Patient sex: F
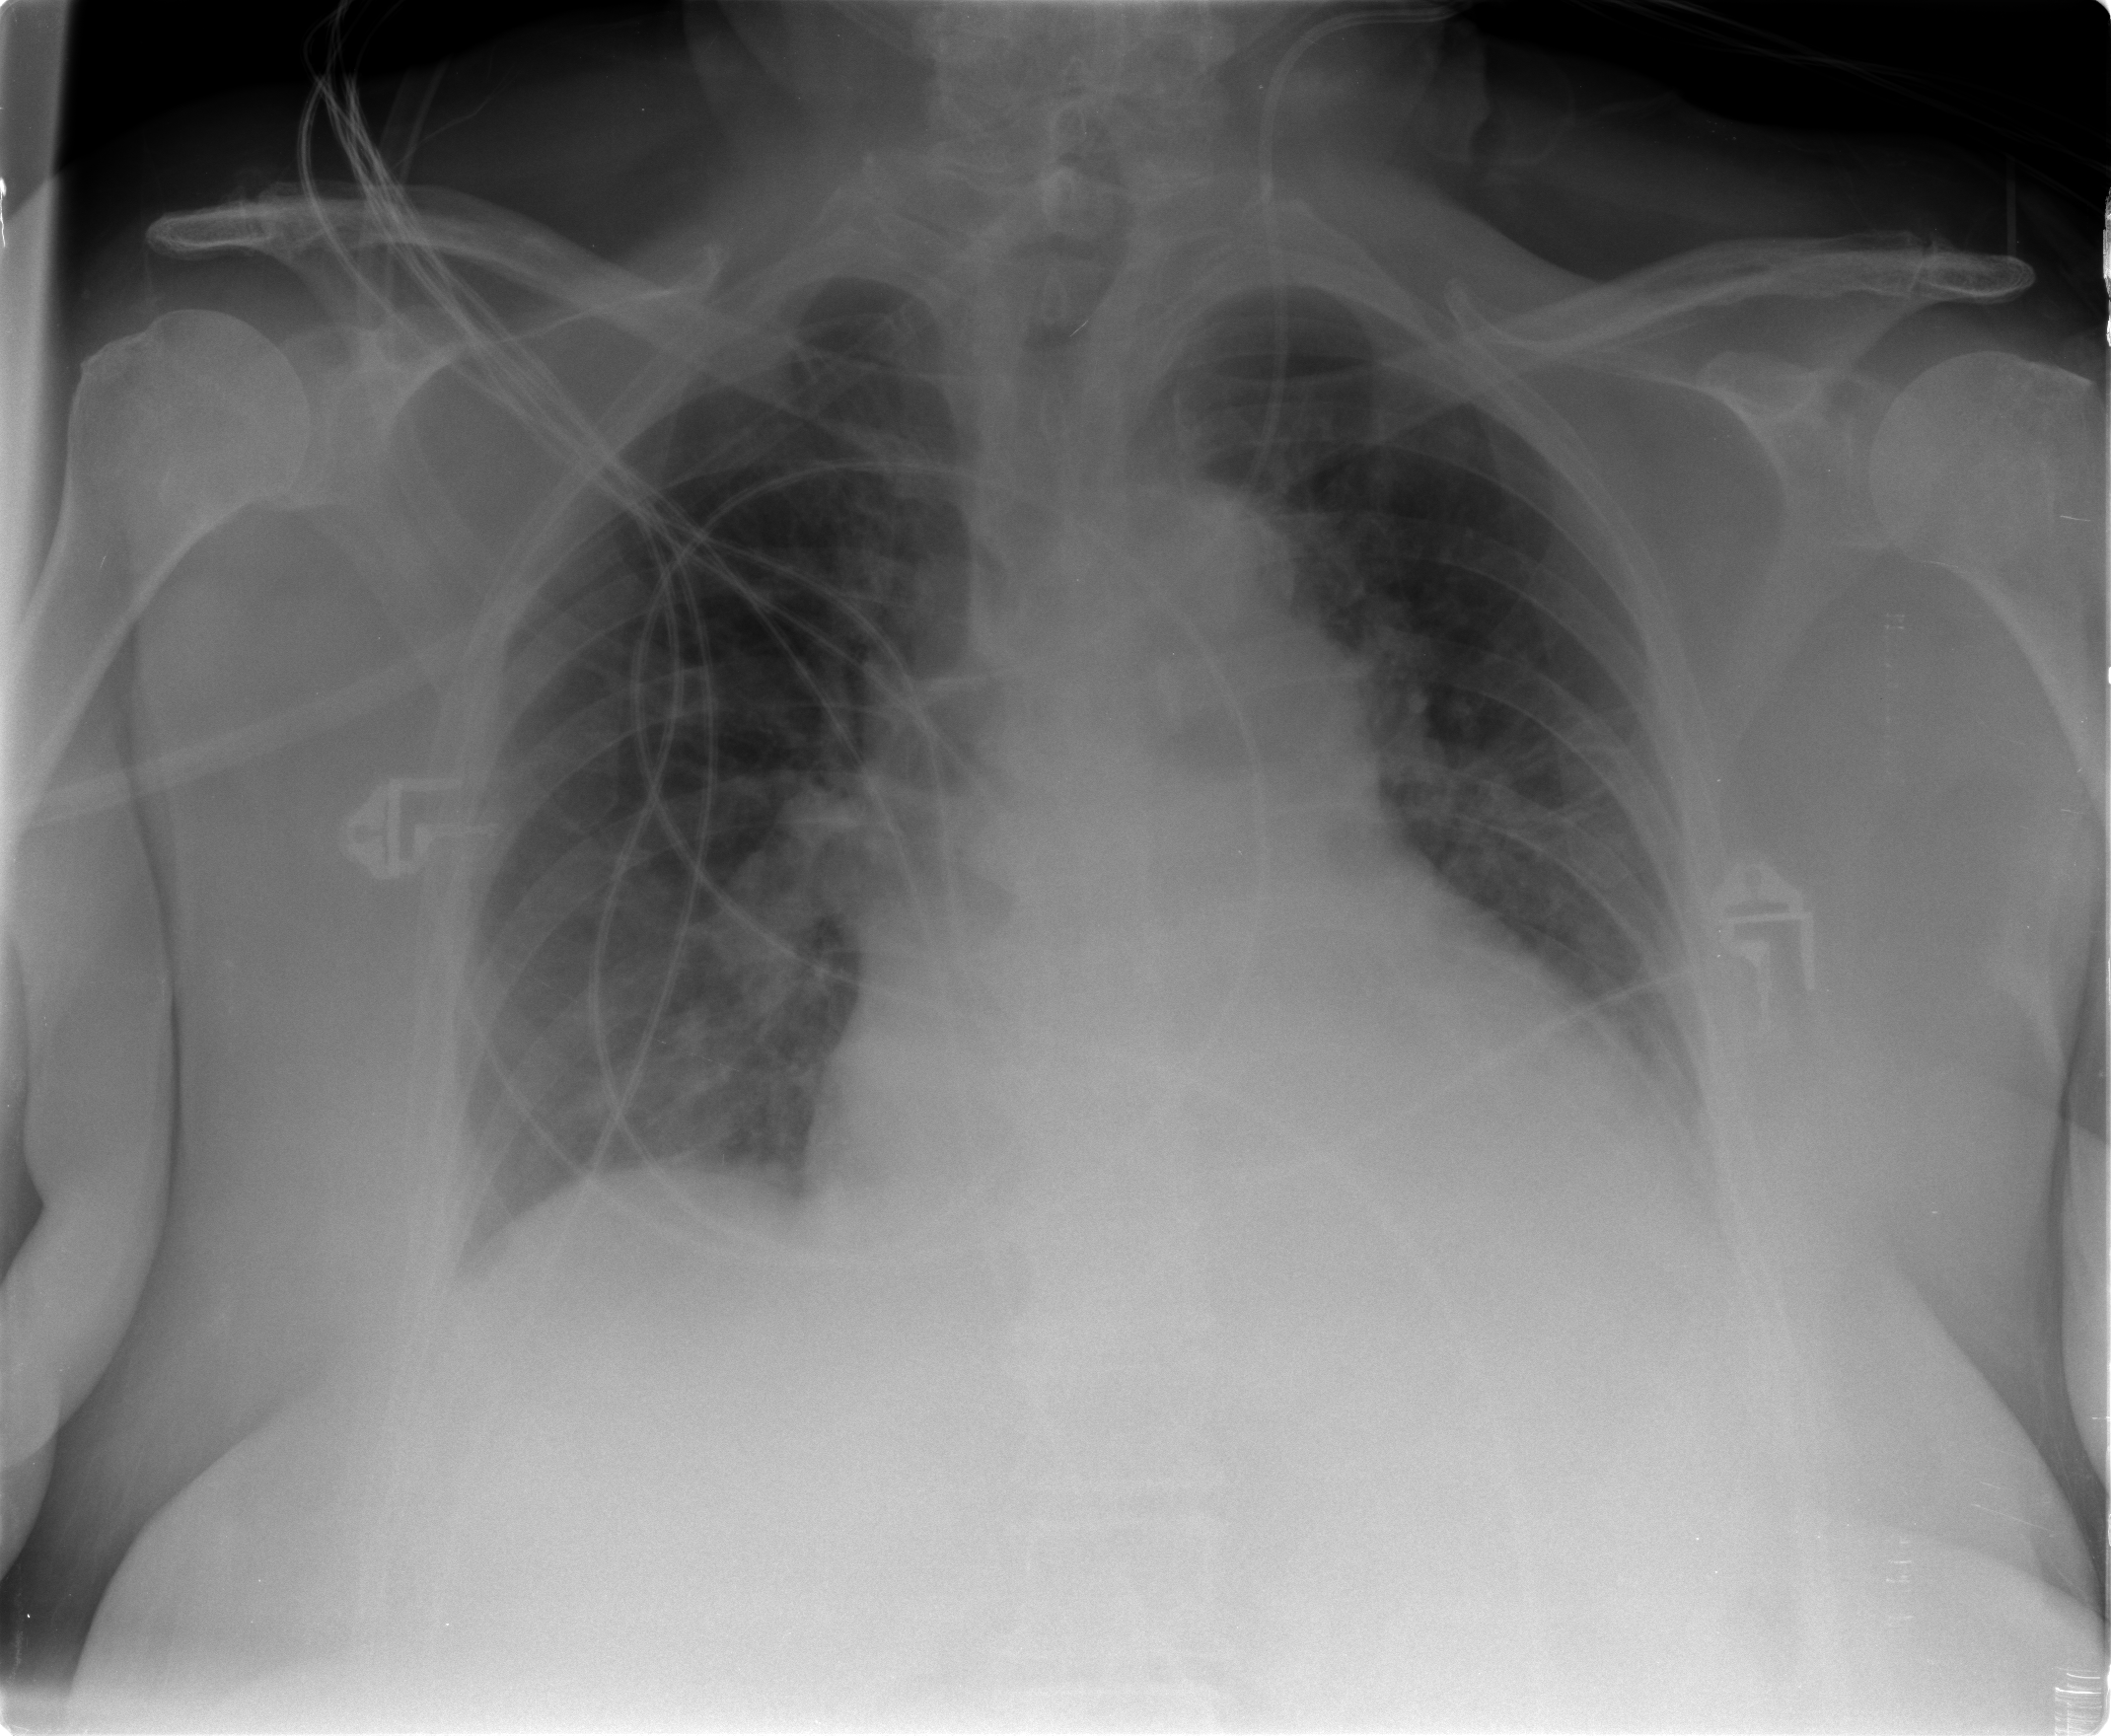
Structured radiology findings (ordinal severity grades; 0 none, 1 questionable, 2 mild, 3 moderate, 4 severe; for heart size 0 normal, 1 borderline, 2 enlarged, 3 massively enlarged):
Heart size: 2
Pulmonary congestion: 0
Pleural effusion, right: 1
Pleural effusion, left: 1
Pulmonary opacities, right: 0
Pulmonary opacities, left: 0
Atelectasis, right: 1
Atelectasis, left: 1